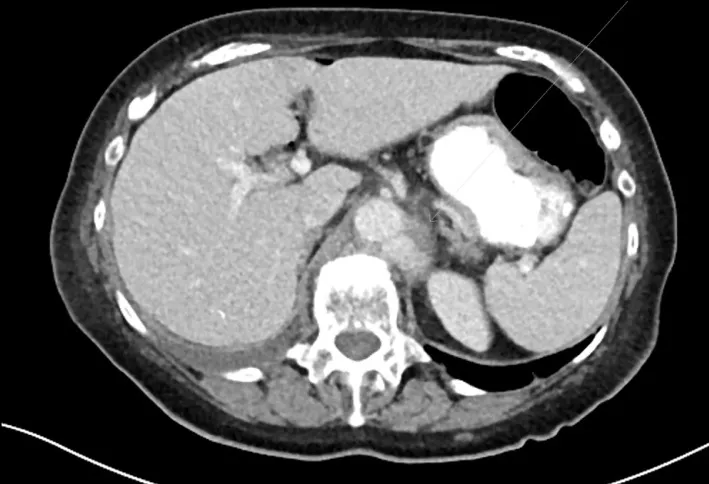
Post-operative transverse CT scan demonstrating mycotic abdominal aortic aneurysm.
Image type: radiology (ct)